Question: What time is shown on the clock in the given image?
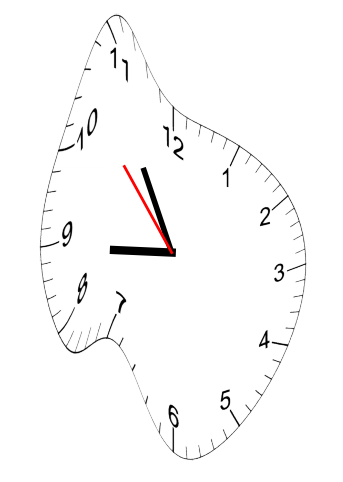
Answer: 08:54:53